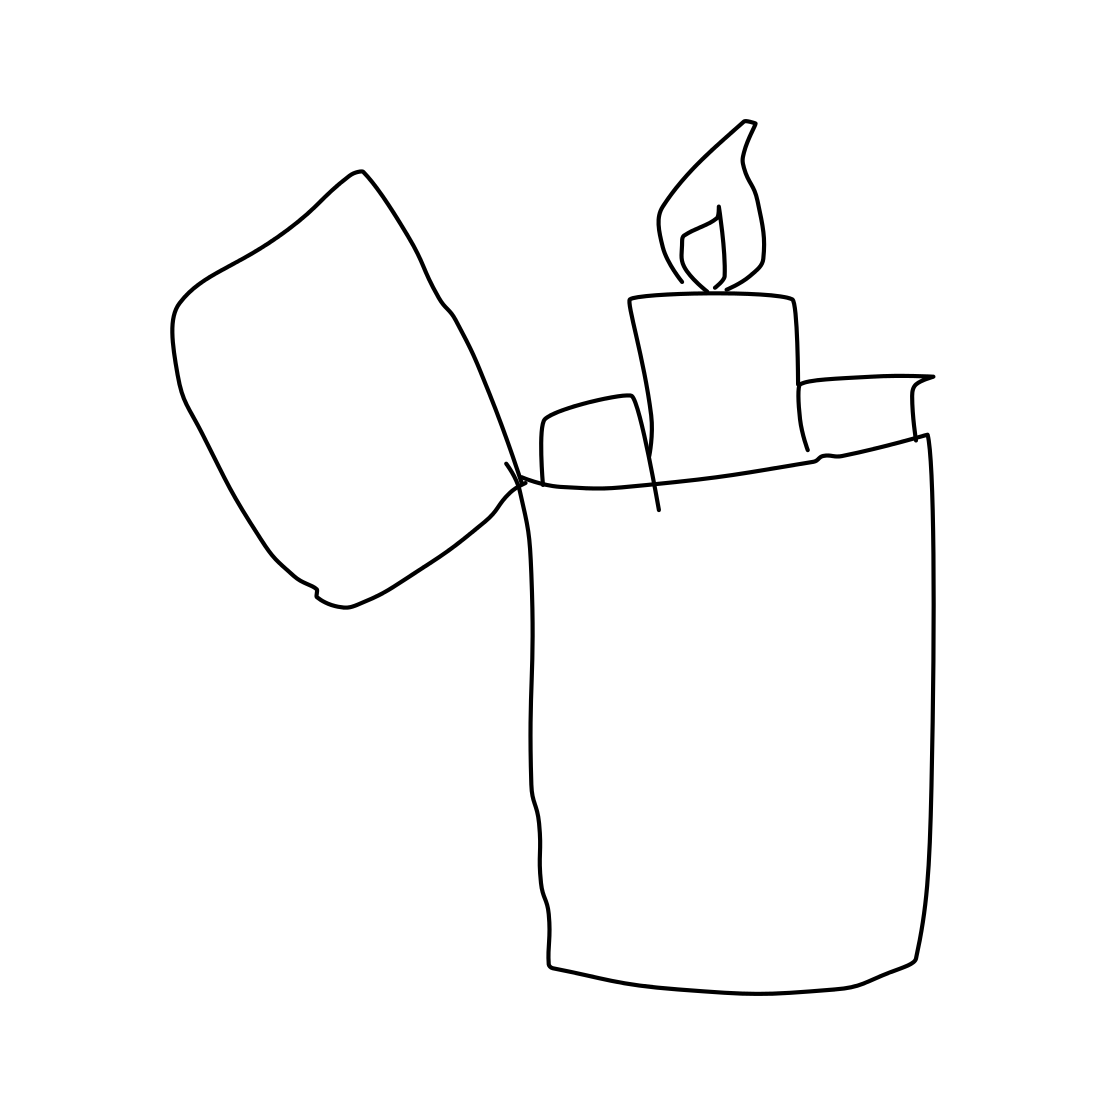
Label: lighter